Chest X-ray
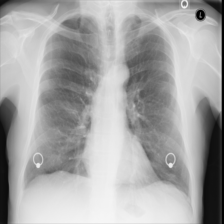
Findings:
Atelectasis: negative
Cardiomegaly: negative
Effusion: negative
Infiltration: negative
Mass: negative
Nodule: negative
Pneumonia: negative
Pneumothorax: negative
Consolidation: negative
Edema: negative
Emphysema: negative
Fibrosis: negative
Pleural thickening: negative
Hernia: negative